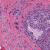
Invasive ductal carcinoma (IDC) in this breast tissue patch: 0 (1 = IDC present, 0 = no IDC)